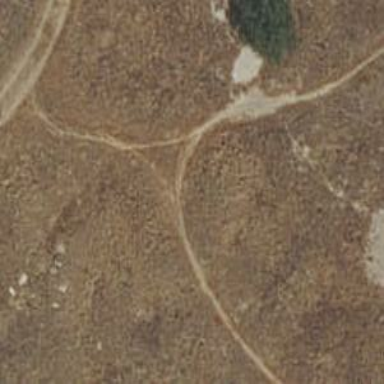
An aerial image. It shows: Unpaved track road.